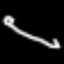
Label: pencil